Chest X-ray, PA view. Patient: 57 years old, sex M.
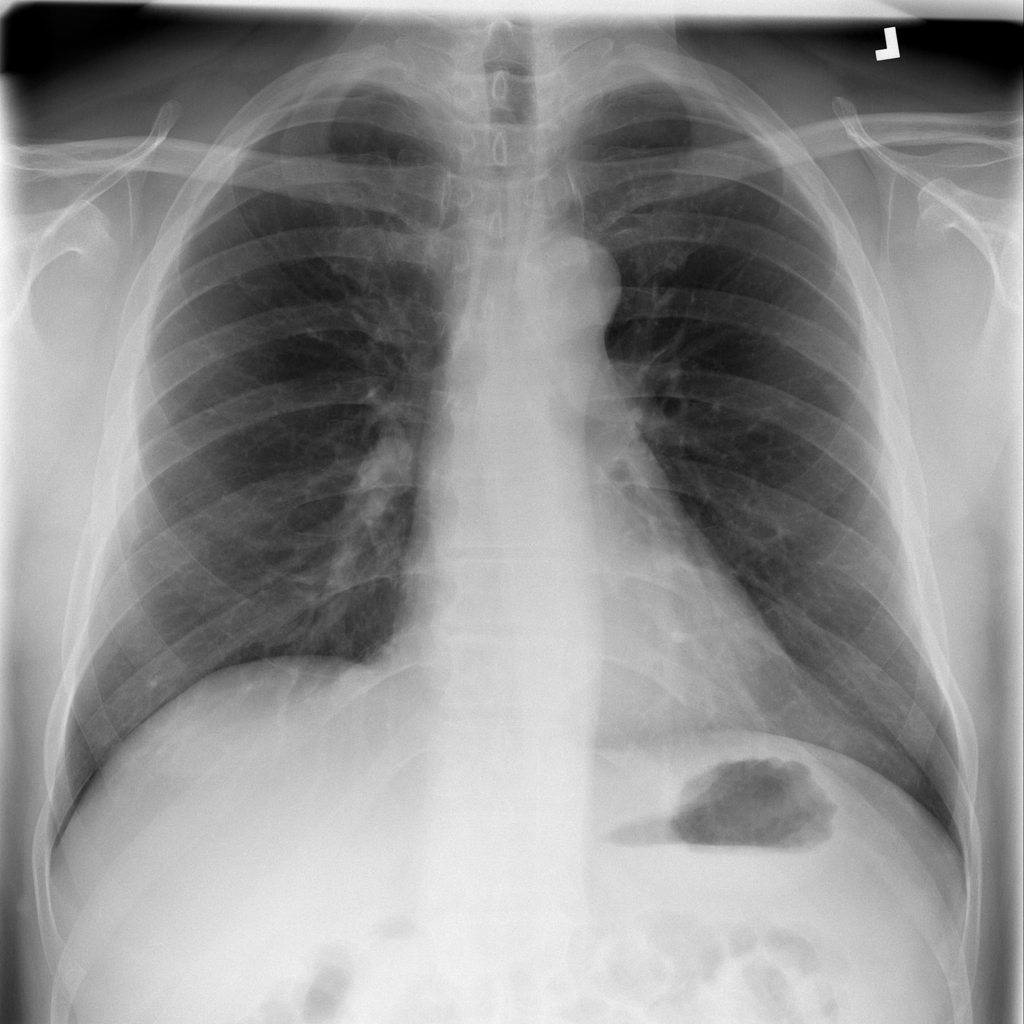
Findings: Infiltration